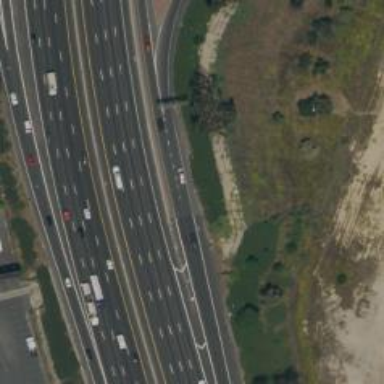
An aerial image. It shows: Motorway junction.